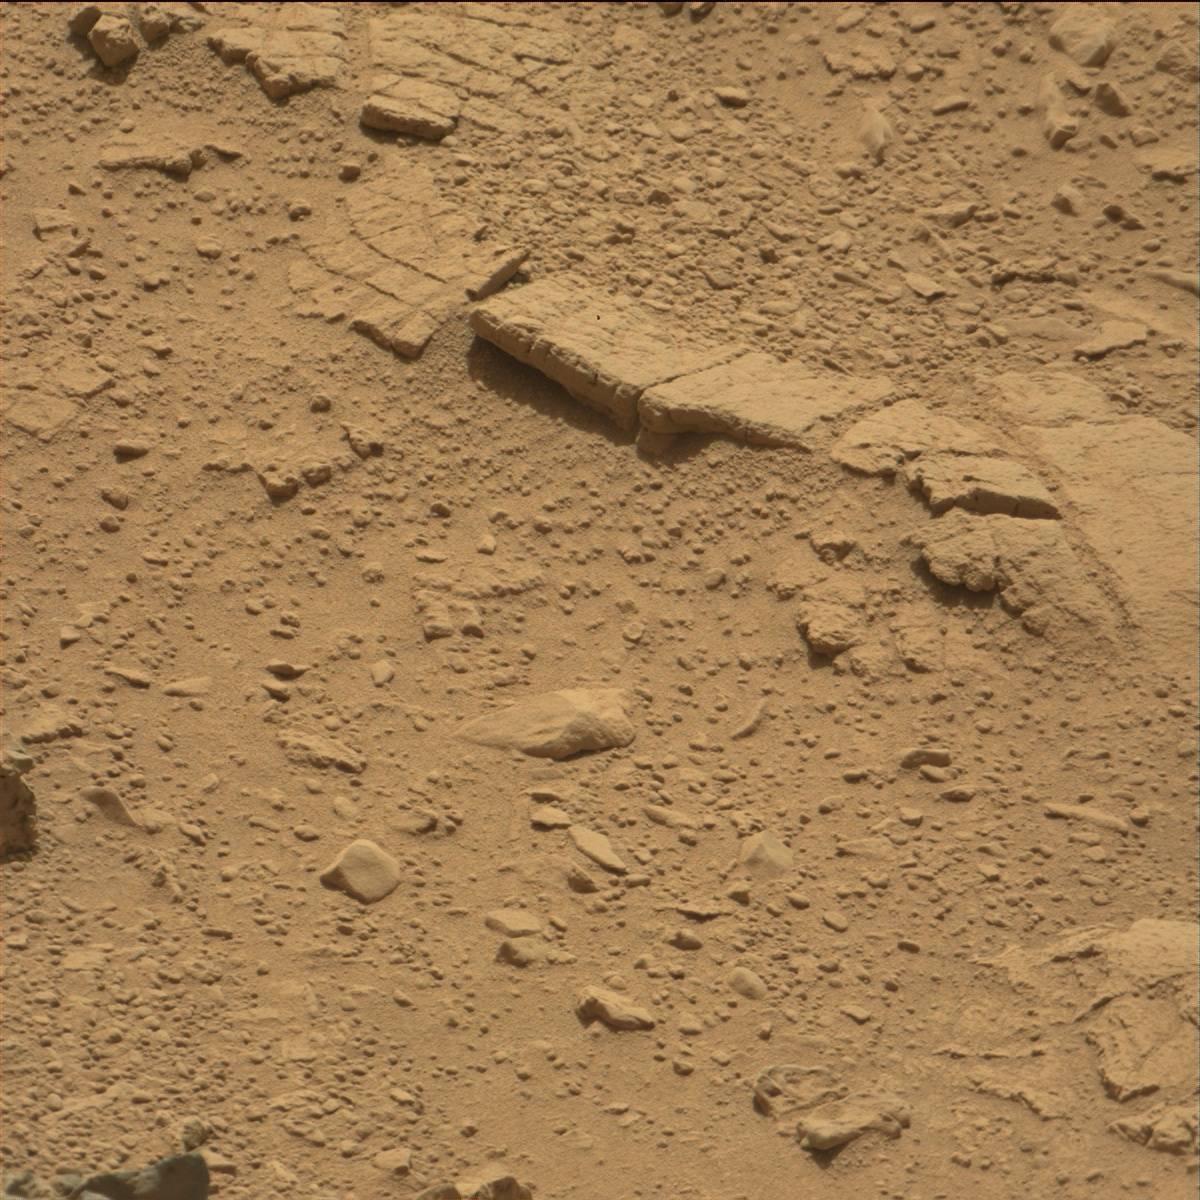
Terrain classes present: Bedrock, Rock, Sand / Soil